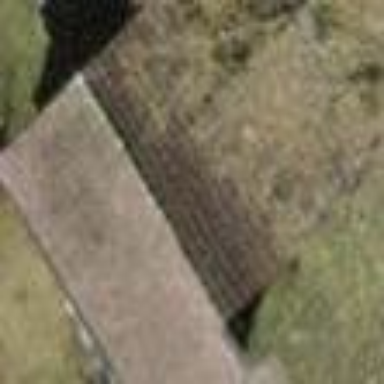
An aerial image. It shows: Simple and straightforward house.